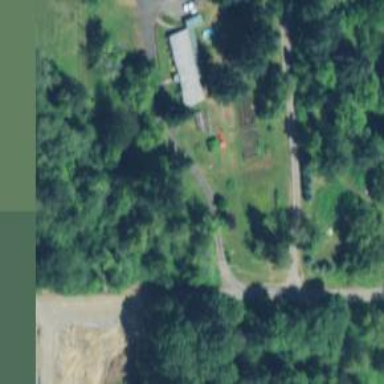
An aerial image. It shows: Driveway.